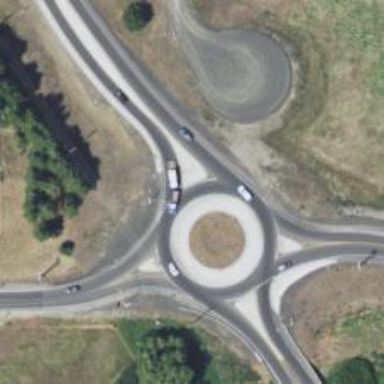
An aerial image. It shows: Primary highway intersecting roundabout.